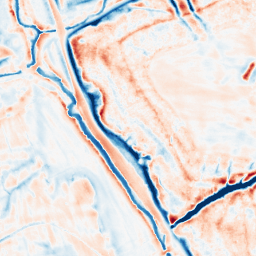
Category: edge_preserving
Decomposition family: bilateral
Decomposition parameters: d: 21
sigma_color: 75
sigma_space: 150
Upsampling method: linear_exact
Upsampling parameters: scale: 4
Upsampling scale: 4